Question: In my Django project and using django.contrib.auth, I have granted a bunch of permissions for my new app to a particular user:

However, in my view, 'request.user.has_perm('whwn.can_change_situation')' is 'False' and in my template, '{% if perms.whwn.can_change_situation %}' is also not working. I have also tried making a group with these permissions and putting the user in the group, but that didn't work.
The permissions do work fine for a SuperUser.
Any thoughts?
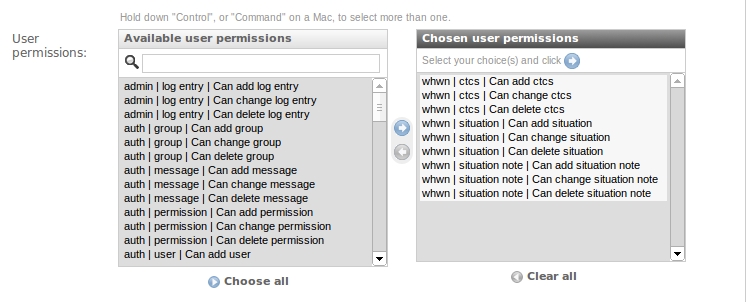
Answer: Use 'request.user.has_perm('whwn.change_situation')' as explained in <URL>.